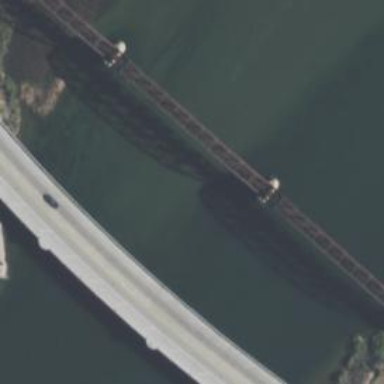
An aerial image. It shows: Pier supporting bridge.